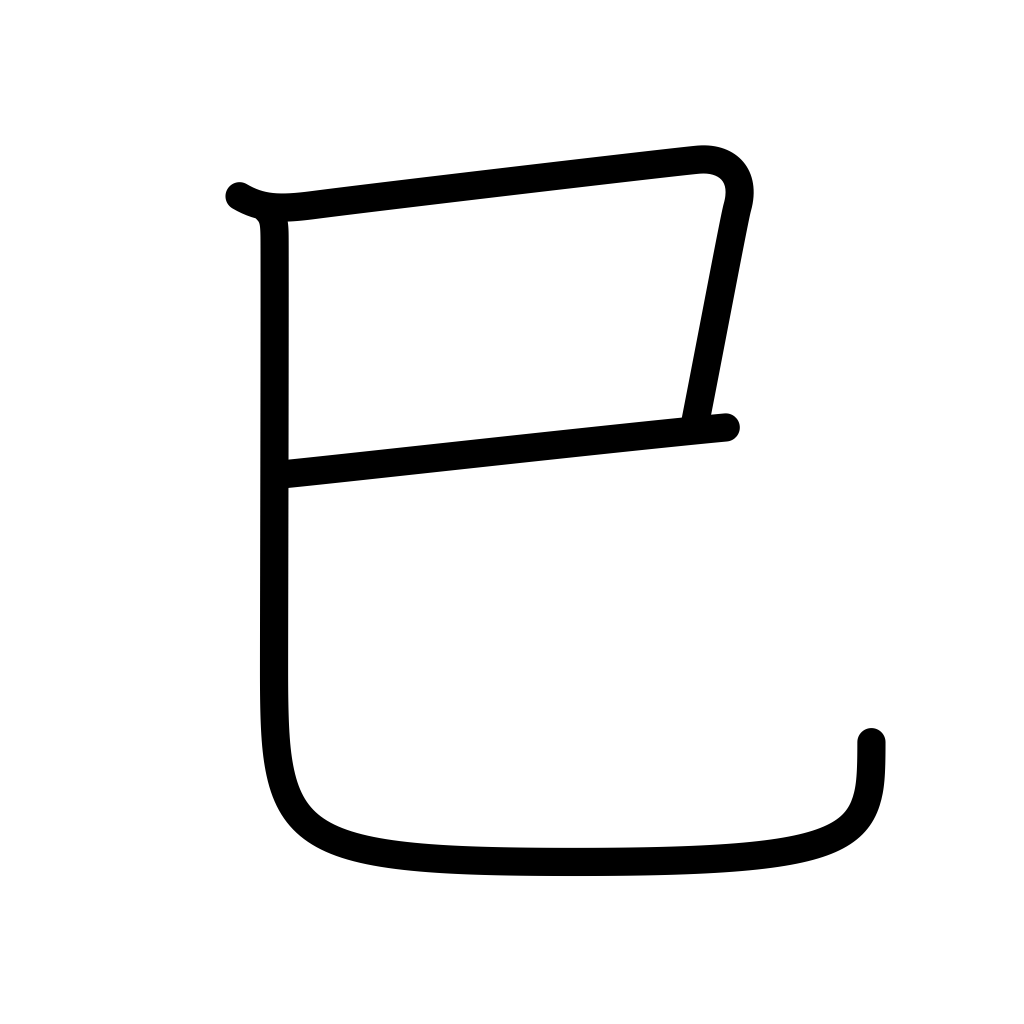
Meaning: sign of the snake or serpent, 9-11AM, sixth sign of Chinese zodiac